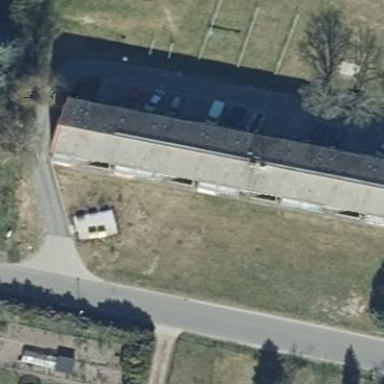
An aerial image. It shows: White apartment building with gabled roof oriented along the gray roof.